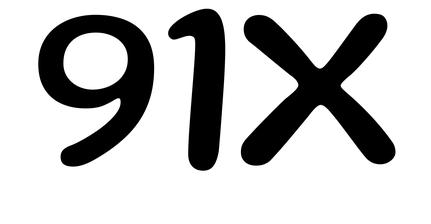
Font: Gluten_Regular